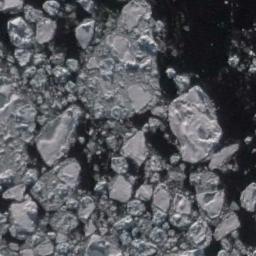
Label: sea_ice